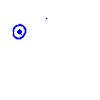
Particle: pion